Field crop: tomato
Growth stage: 2
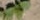
Species: solanum